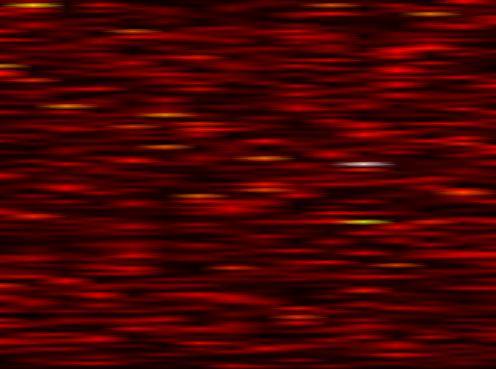
Label: OFDM